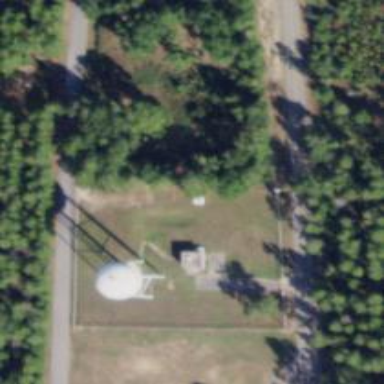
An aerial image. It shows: Man-made water works facility.